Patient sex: M
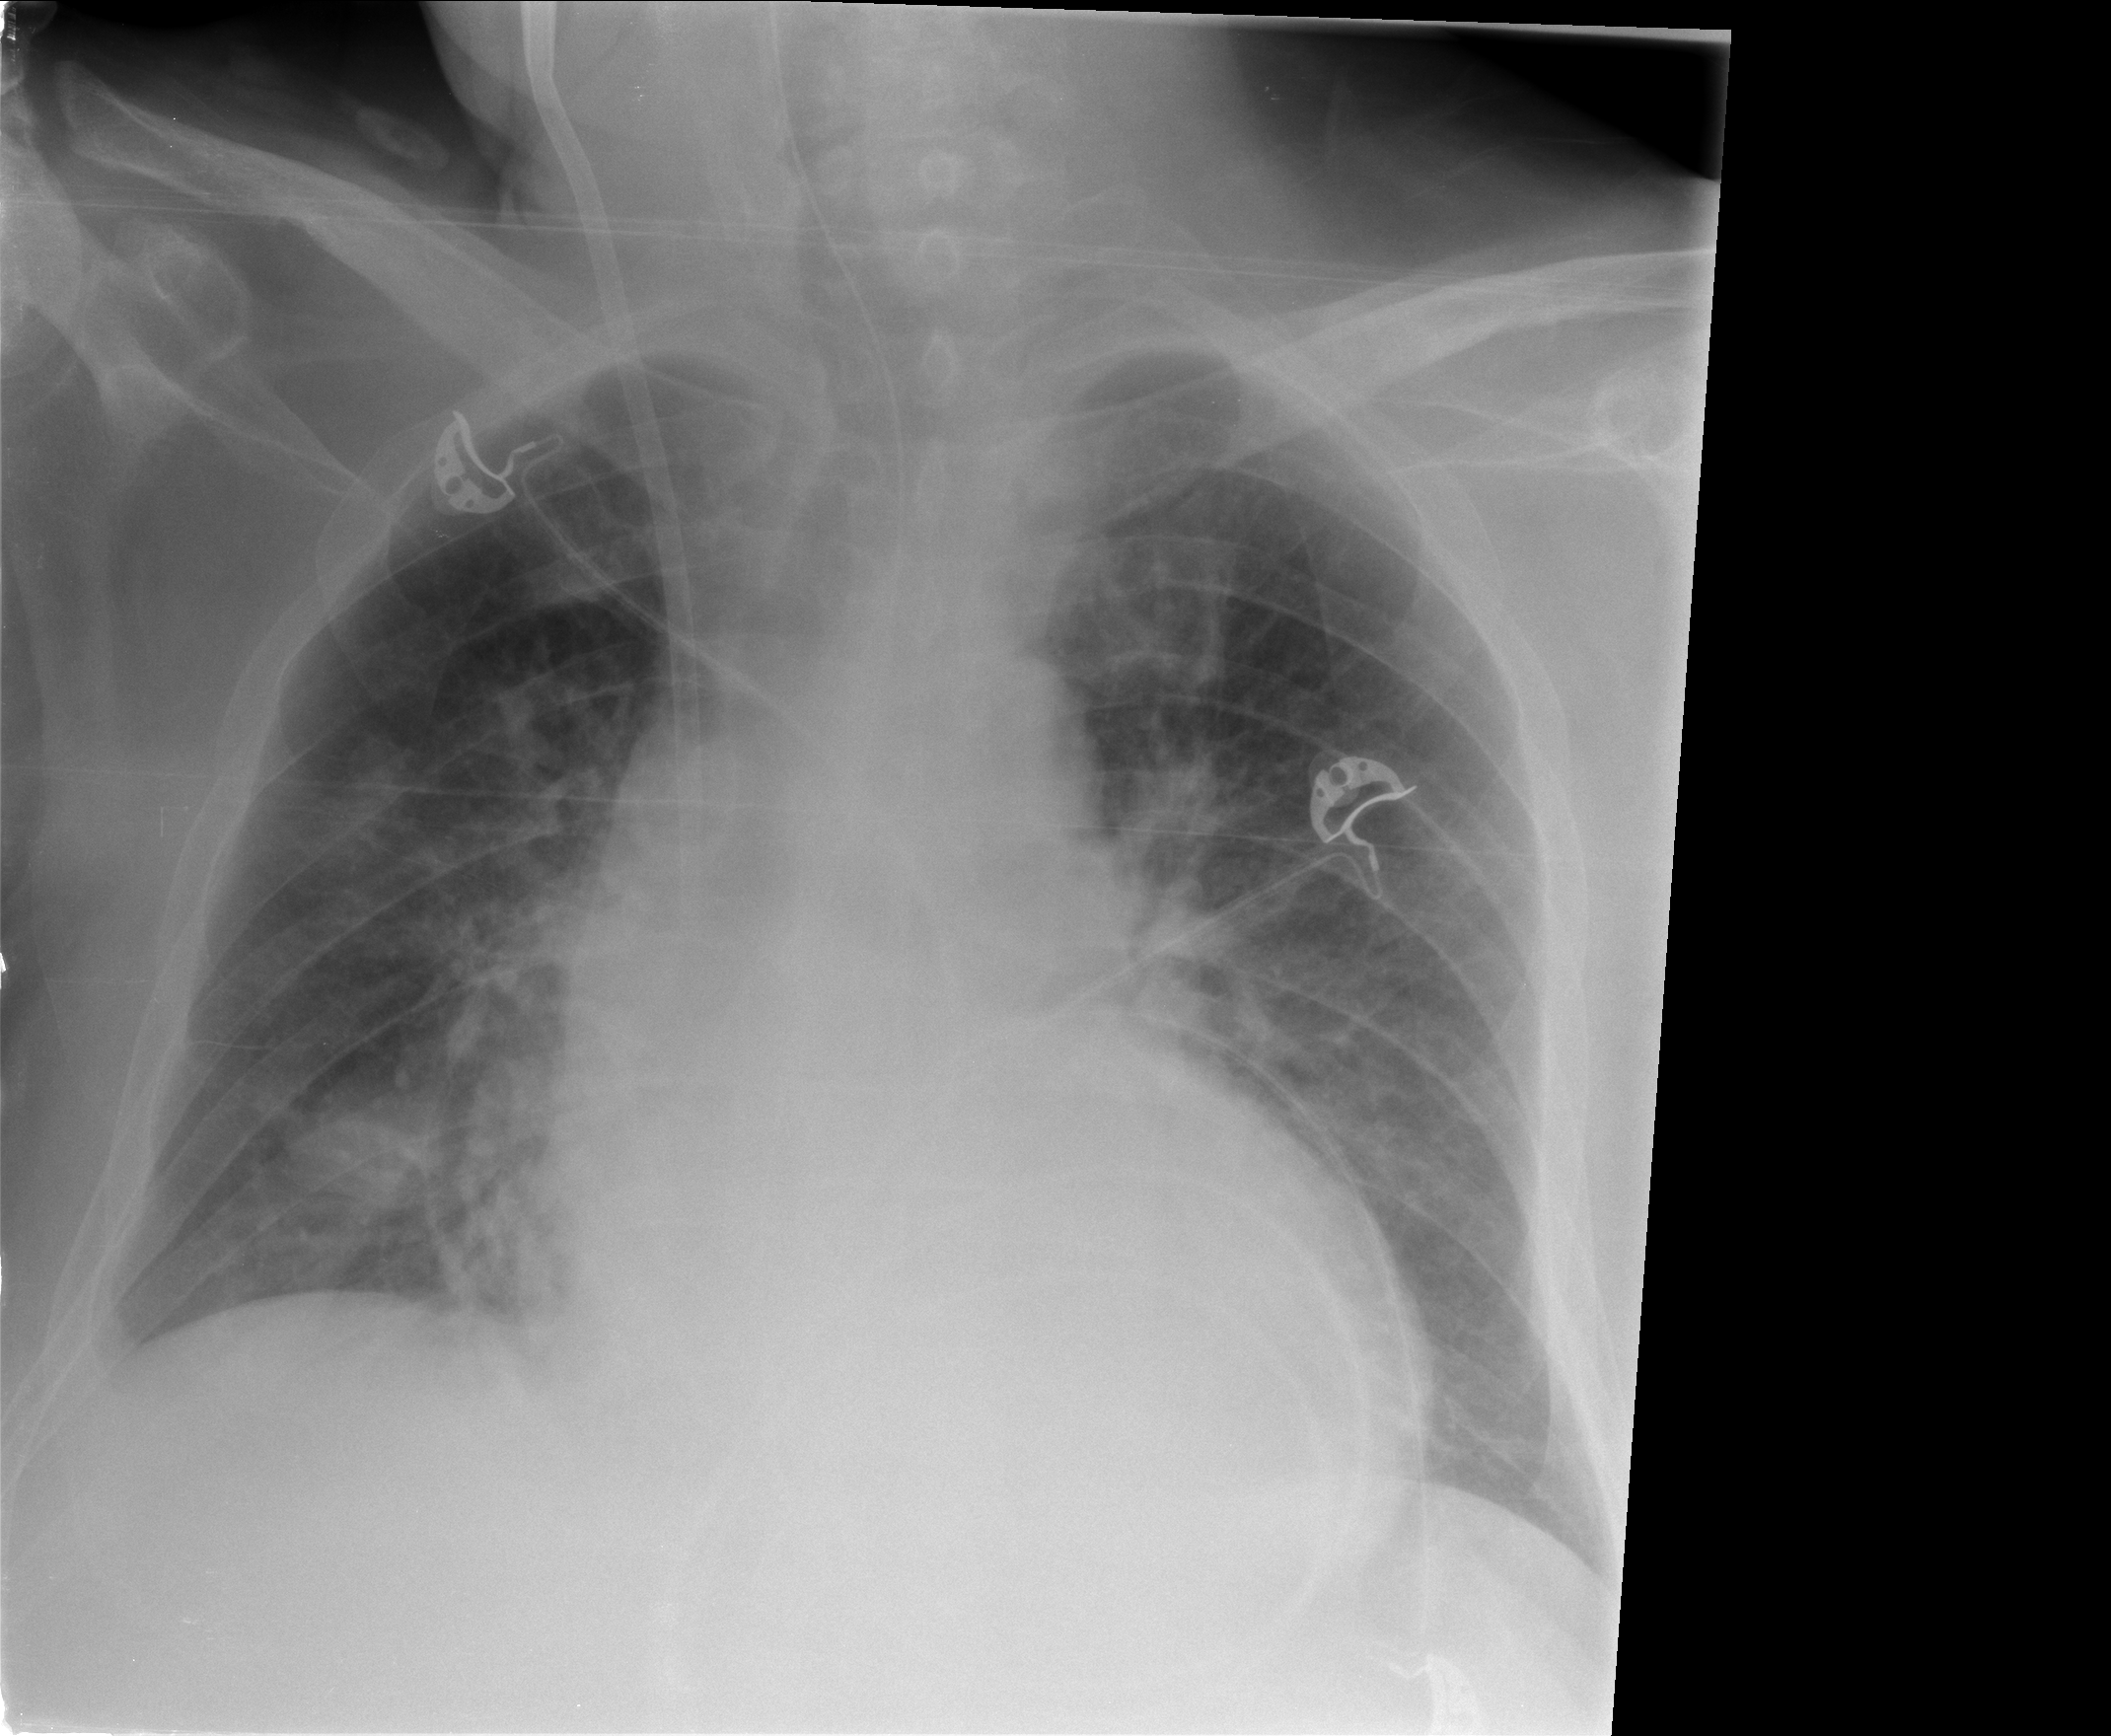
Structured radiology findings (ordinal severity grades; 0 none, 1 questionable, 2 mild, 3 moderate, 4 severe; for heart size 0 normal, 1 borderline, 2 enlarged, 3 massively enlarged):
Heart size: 2
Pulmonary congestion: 1
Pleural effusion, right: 1
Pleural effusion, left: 0
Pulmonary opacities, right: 2
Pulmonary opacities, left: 0
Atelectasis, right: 0
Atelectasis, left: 0